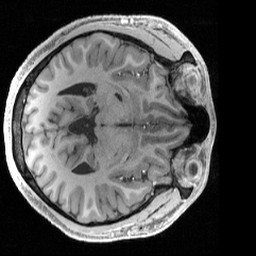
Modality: T1w
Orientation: axial
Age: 25
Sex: male
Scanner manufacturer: siemens
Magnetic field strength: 3 T
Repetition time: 2.4 s
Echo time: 0.00224 s